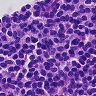
Metastatic tissue present: no